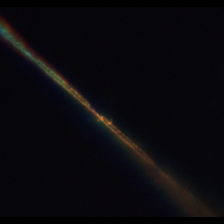
Taxon: Rhizosolenia_Proboscia
Group: Diatoms